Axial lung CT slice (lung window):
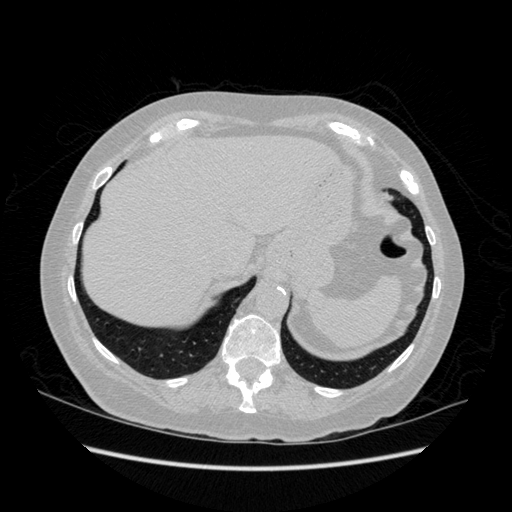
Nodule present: no